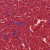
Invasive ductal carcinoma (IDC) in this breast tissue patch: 0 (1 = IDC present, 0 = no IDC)